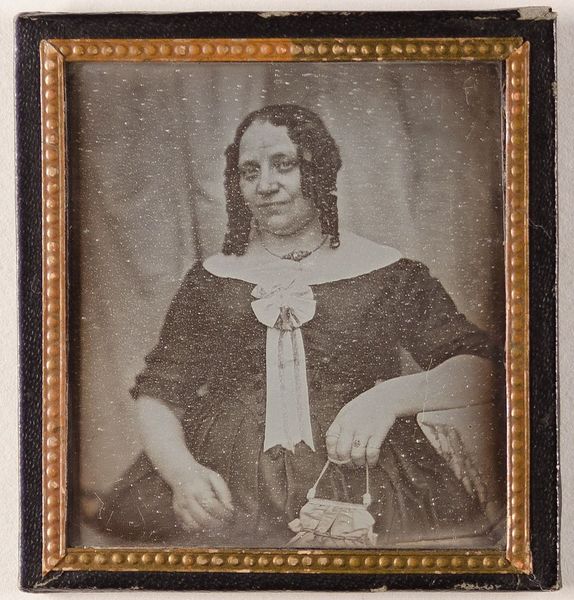
Titel: Unbekannte Frau
Künstler: Ludwig Schultz
Standort: Hamburg
Institution: Museum für Kunst und Gewerbe Hamburg
Schlagwörter: hand, frau, portrait, figur, foto, fotografie, photographie, tasche, photo, lichtbild, daguerreotypie, bildwerke, angewandte und bildende kunst, hessische systematik, porträt, porträtfotografie, porträtphotographie, hüftbild